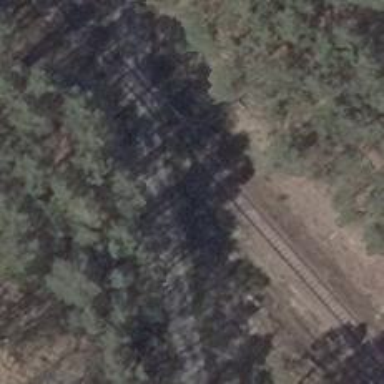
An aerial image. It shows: Uncontrolled level crossing on the railway.